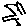
Label: bird